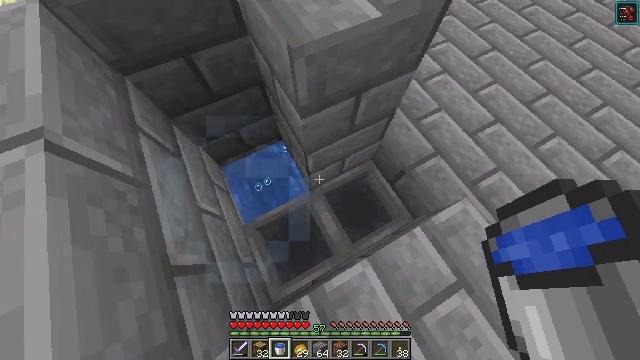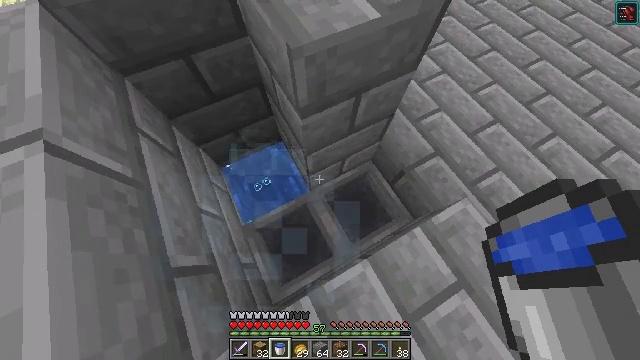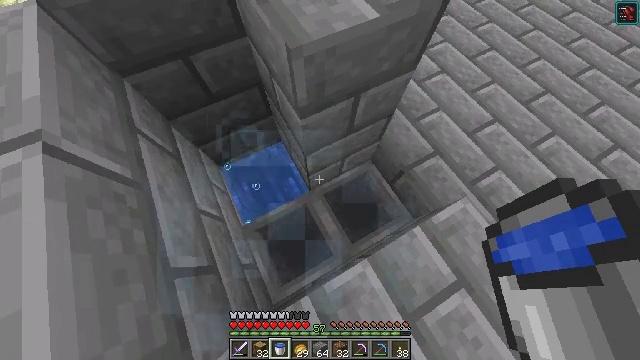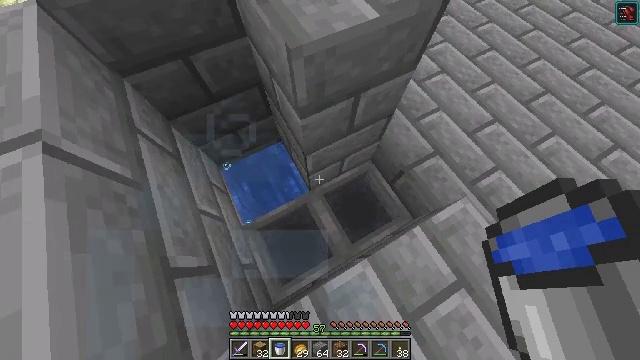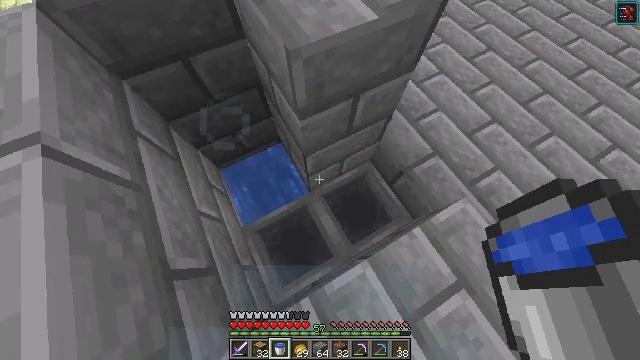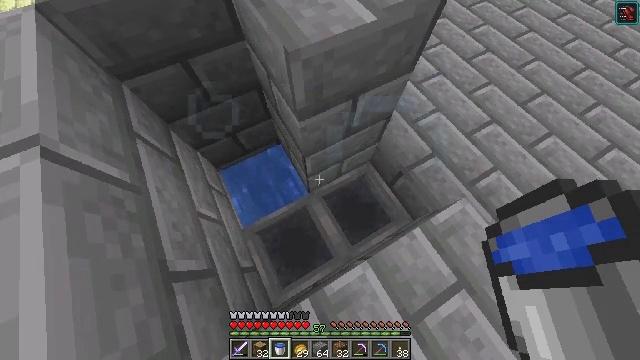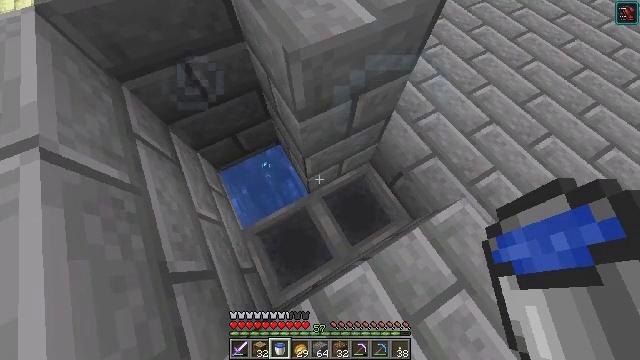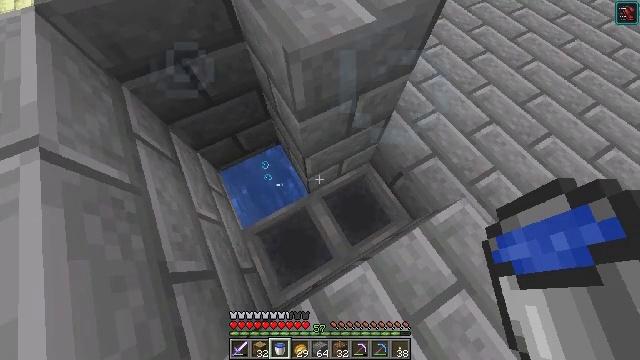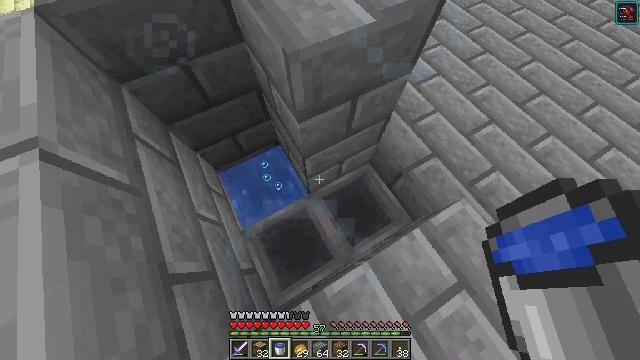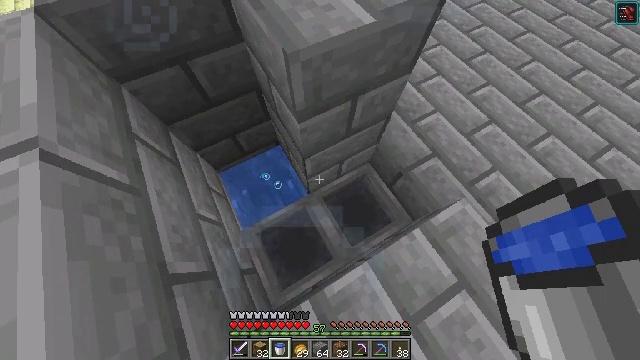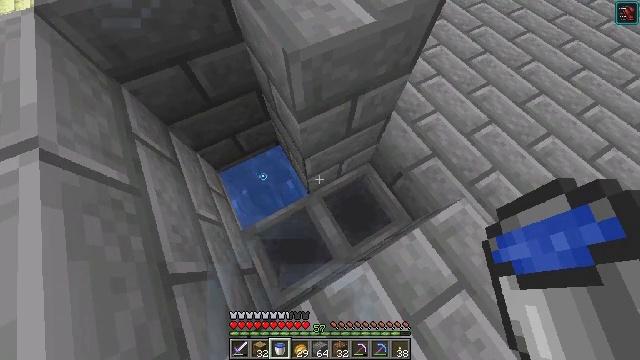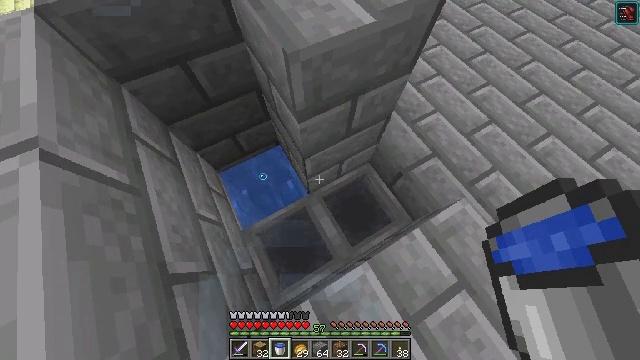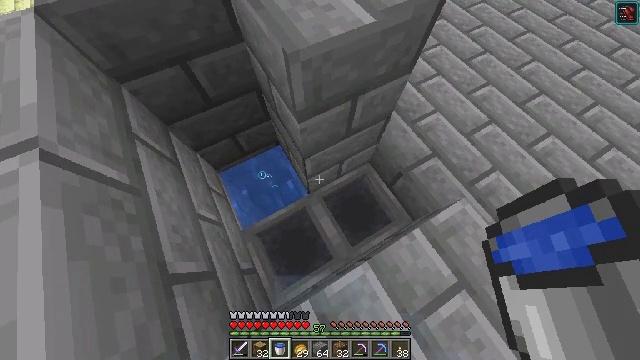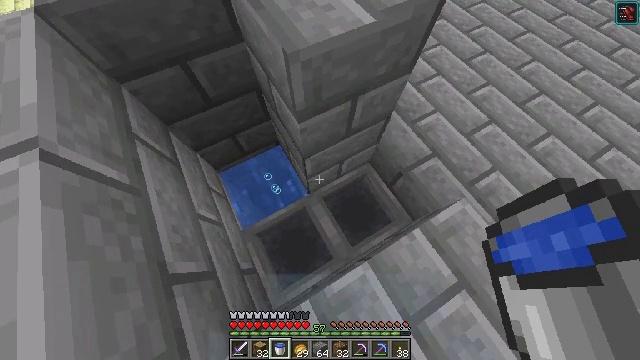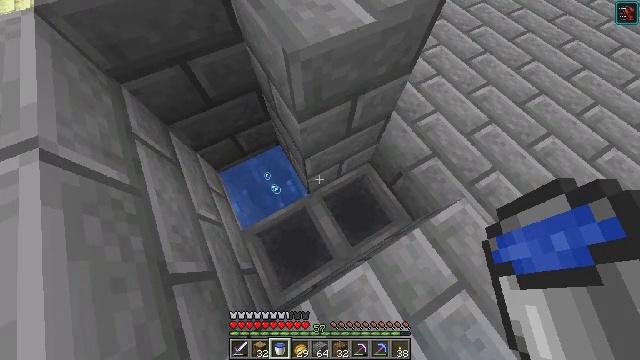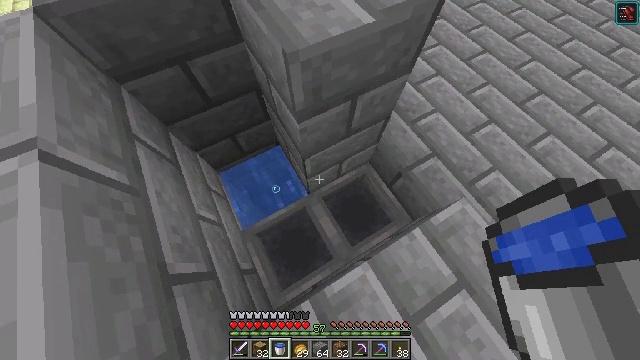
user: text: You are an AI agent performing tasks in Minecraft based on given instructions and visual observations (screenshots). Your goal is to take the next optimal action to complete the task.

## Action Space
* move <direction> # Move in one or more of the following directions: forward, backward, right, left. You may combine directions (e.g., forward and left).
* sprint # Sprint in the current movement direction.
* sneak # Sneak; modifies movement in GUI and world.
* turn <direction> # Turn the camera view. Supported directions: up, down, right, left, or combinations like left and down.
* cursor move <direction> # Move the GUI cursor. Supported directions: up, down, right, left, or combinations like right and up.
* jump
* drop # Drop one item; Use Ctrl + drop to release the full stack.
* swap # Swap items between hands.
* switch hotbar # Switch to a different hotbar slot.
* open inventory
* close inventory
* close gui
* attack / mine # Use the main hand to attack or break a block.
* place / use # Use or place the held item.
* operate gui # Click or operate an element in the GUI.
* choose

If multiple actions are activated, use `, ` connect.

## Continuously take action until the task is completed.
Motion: motion action
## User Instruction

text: Get the hopper into inventory.
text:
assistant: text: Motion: no_op
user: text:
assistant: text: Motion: no_op
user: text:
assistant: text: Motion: no_op
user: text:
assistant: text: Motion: no_op
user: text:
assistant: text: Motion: no_op
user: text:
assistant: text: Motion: no_op
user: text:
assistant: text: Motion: no_op
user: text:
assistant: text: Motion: no_op
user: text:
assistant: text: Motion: no_op
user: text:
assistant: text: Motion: no_op
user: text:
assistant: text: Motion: no_op
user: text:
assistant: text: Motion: no_op
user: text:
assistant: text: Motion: no_op
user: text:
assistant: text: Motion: no_op
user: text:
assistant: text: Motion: no_op
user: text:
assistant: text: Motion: no_op
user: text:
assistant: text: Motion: no_op
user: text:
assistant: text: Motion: no_op
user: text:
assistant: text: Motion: no_op
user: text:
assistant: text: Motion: no_op
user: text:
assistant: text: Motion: no_op
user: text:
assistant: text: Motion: no_op
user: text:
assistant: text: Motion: no_op
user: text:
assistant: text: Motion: no_op
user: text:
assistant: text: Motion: no_op
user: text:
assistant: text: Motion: no_op
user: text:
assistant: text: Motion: no_op
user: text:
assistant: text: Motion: no_op
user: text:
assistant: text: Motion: no_op
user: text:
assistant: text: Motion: no_op